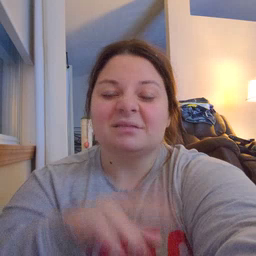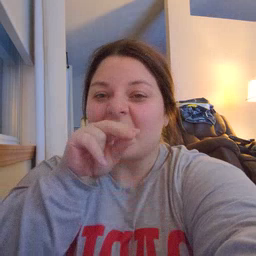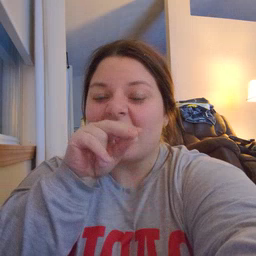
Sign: duck